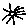
Label: sun